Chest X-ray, PA view. Patient: 14 years old, sex M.
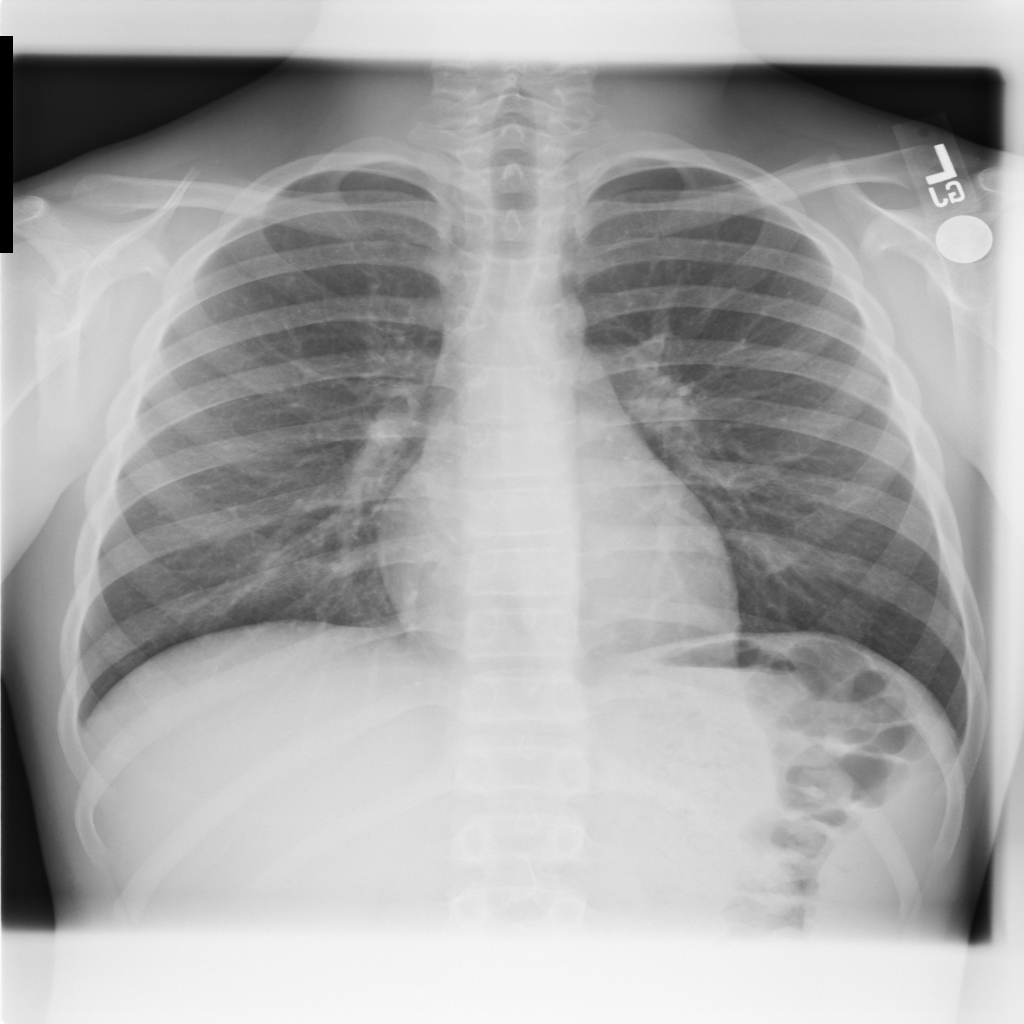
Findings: No Finding